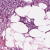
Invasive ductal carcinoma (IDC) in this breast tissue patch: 1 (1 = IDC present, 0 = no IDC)